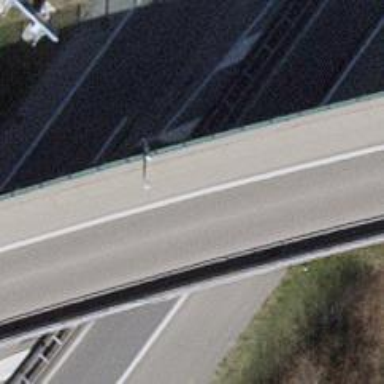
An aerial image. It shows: Bridge over motorway trunk link.